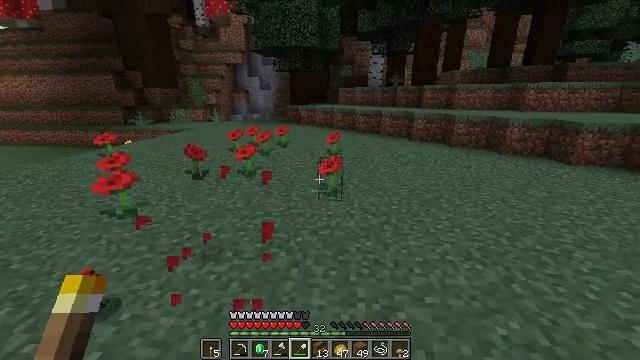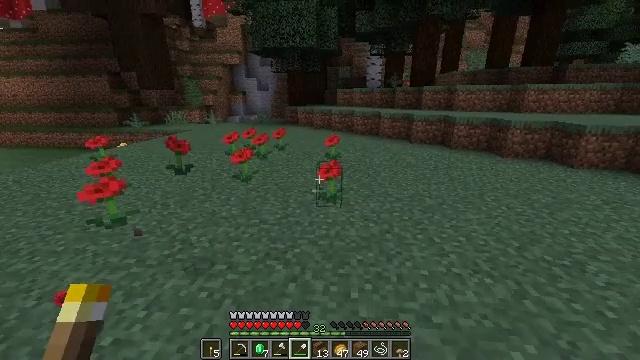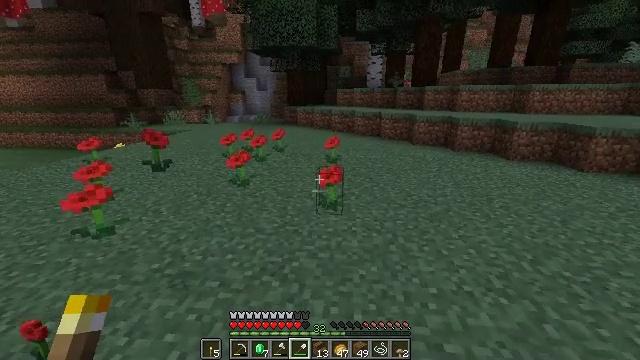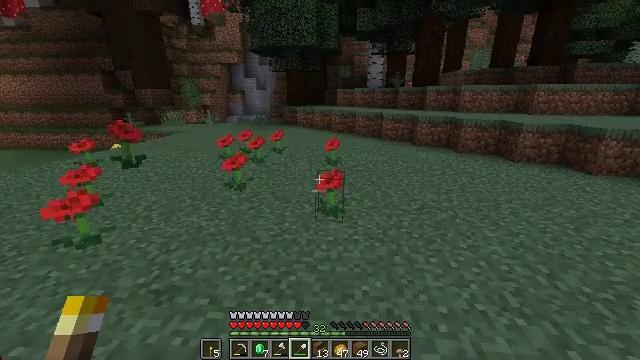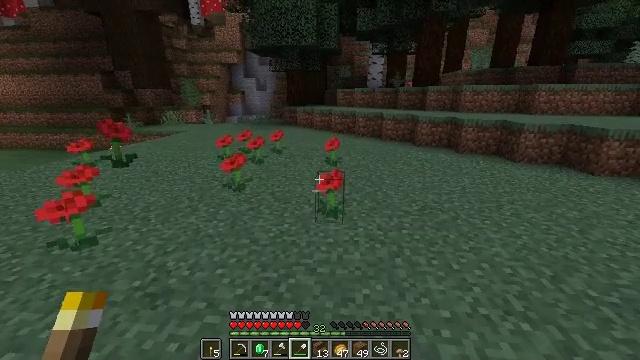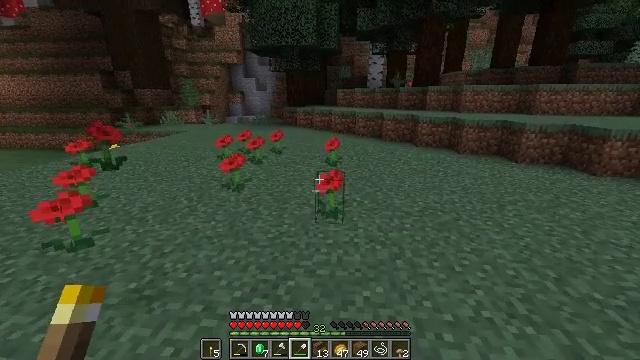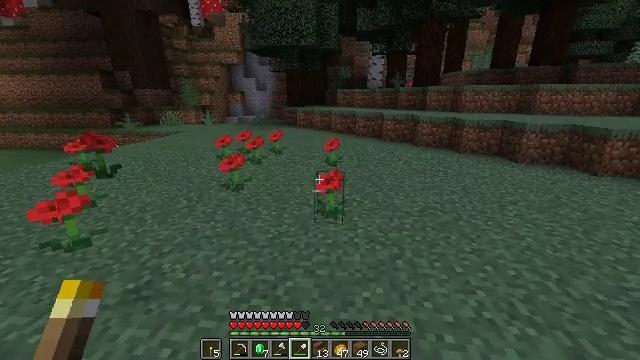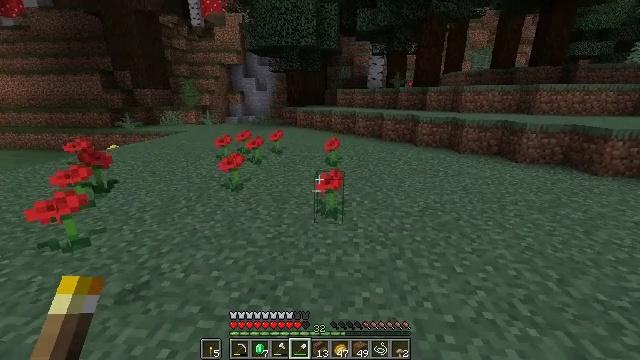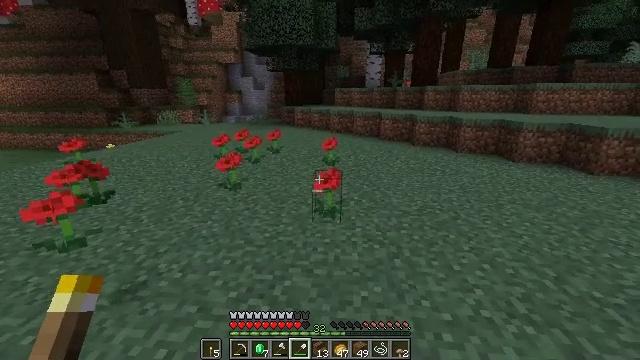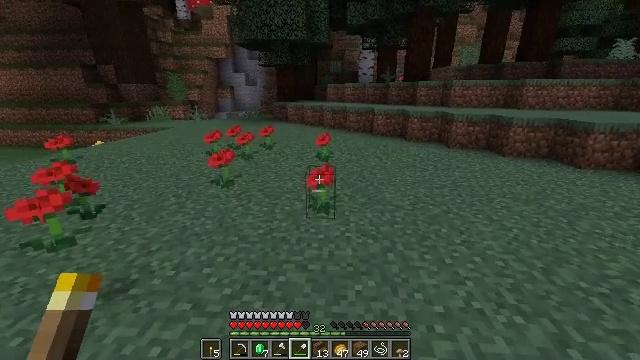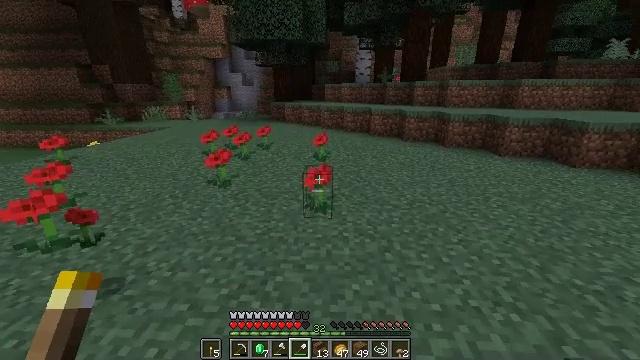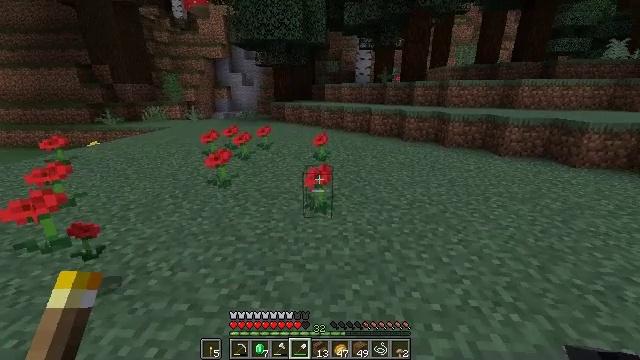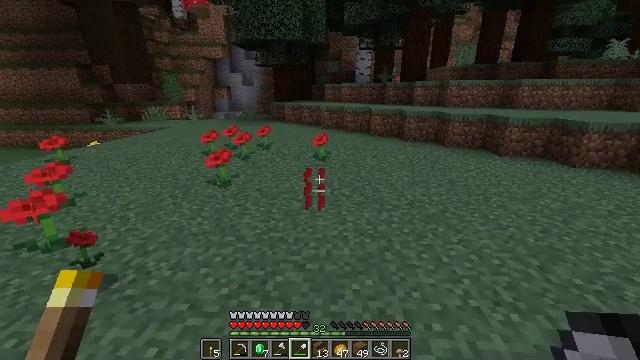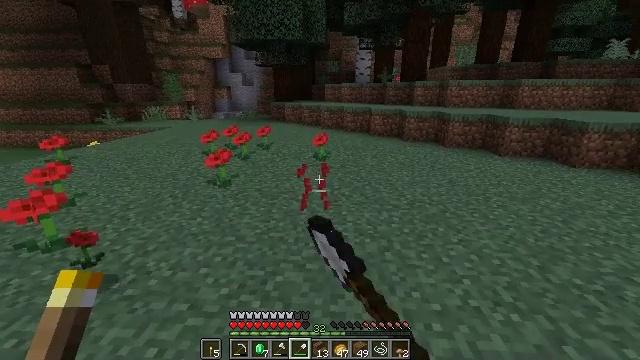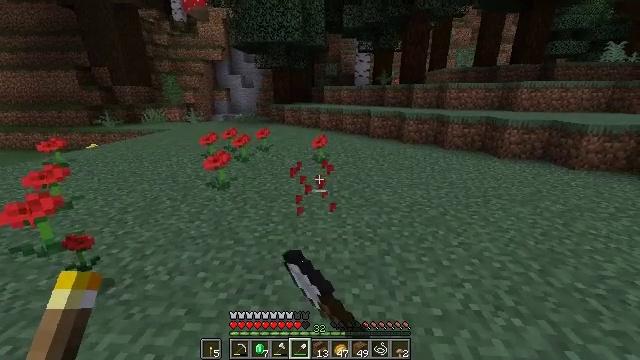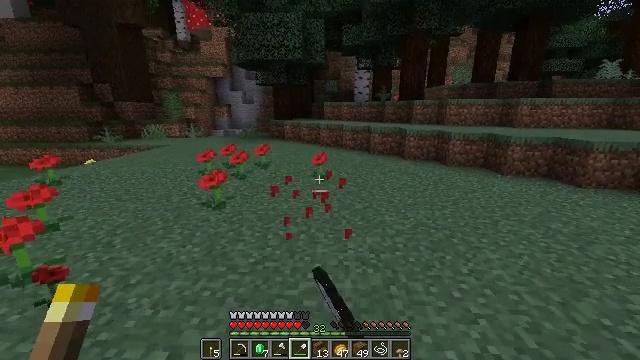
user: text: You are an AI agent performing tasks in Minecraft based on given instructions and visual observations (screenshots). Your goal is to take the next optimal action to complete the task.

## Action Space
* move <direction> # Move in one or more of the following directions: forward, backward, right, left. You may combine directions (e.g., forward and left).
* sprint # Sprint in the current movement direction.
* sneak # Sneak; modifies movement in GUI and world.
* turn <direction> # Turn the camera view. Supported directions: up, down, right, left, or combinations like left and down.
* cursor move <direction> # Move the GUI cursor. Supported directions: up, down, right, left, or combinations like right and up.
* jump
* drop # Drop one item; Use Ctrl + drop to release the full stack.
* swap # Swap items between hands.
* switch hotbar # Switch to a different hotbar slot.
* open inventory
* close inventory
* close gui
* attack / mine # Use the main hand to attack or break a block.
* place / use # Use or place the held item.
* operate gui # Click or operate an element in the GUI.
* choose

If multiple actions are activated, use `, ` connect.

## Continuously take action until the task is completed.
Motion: motion action
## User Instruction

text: Mine the poppy flower.
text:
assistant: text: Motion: move forward
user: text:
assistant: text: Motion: move forward
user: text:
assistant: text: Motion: no_op
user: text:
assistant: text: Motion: no_op
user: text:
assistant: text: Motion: no_op
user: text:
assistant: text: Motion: no_op
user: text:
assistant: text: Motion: no_op
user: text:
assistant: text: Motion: no_op
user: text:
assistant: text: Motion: turn right
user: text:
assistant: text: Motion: no_op
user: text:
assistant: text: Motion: no_op
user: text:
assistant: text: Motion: attack / mine
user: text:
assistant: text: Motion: attack / mine
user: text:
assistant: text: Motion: move forward
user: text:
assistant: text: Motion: move forward, turn up
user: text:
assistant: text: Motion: move forward, turn up
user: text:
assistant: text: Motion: move forward
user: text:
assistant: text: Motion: move forward
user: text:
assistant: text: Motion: move forward
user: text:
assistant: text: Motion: no_op
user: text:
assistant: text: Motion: turn left
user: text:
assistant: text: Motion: turn down
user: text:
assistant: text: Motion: no_op
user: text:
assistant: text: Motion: no_op
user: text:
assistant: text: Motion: no_op
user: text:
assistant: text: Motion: no_op
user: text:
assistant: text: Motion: attack / mine
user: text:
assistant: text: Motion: attack / mine
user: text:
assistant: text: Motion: no_op
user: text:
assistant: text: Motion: no_op